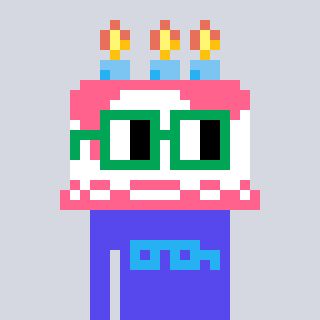
a pixel art character with square green glasses, a cake-shaped head and a computerblue-colored body on a cool background